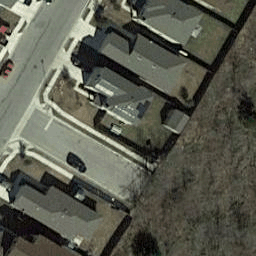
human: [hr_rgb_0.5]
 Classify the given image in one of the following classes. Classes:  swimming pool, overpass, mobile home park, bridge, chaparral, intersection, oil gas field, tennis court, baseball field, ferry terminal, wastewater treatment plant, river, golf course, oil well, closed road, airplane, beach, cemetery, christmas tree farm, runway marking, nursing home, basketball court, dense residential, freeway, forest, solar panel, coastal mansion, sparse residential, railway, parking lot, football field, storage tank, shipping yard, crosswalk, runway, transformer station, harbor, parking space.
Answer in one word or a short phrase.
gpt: dense residential